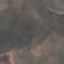
Label: HerbaceousVegetation